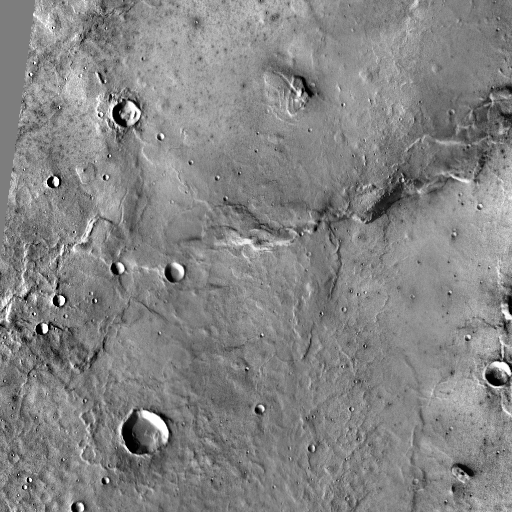
Crater classes present: Background, Other, Layered